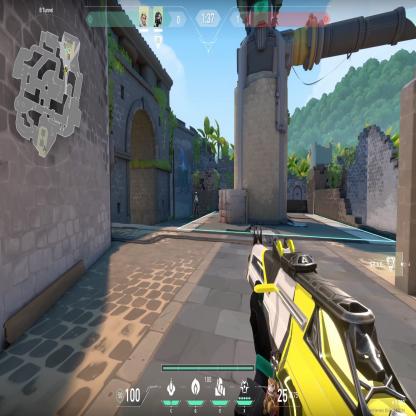
Label: teammate